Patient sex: M
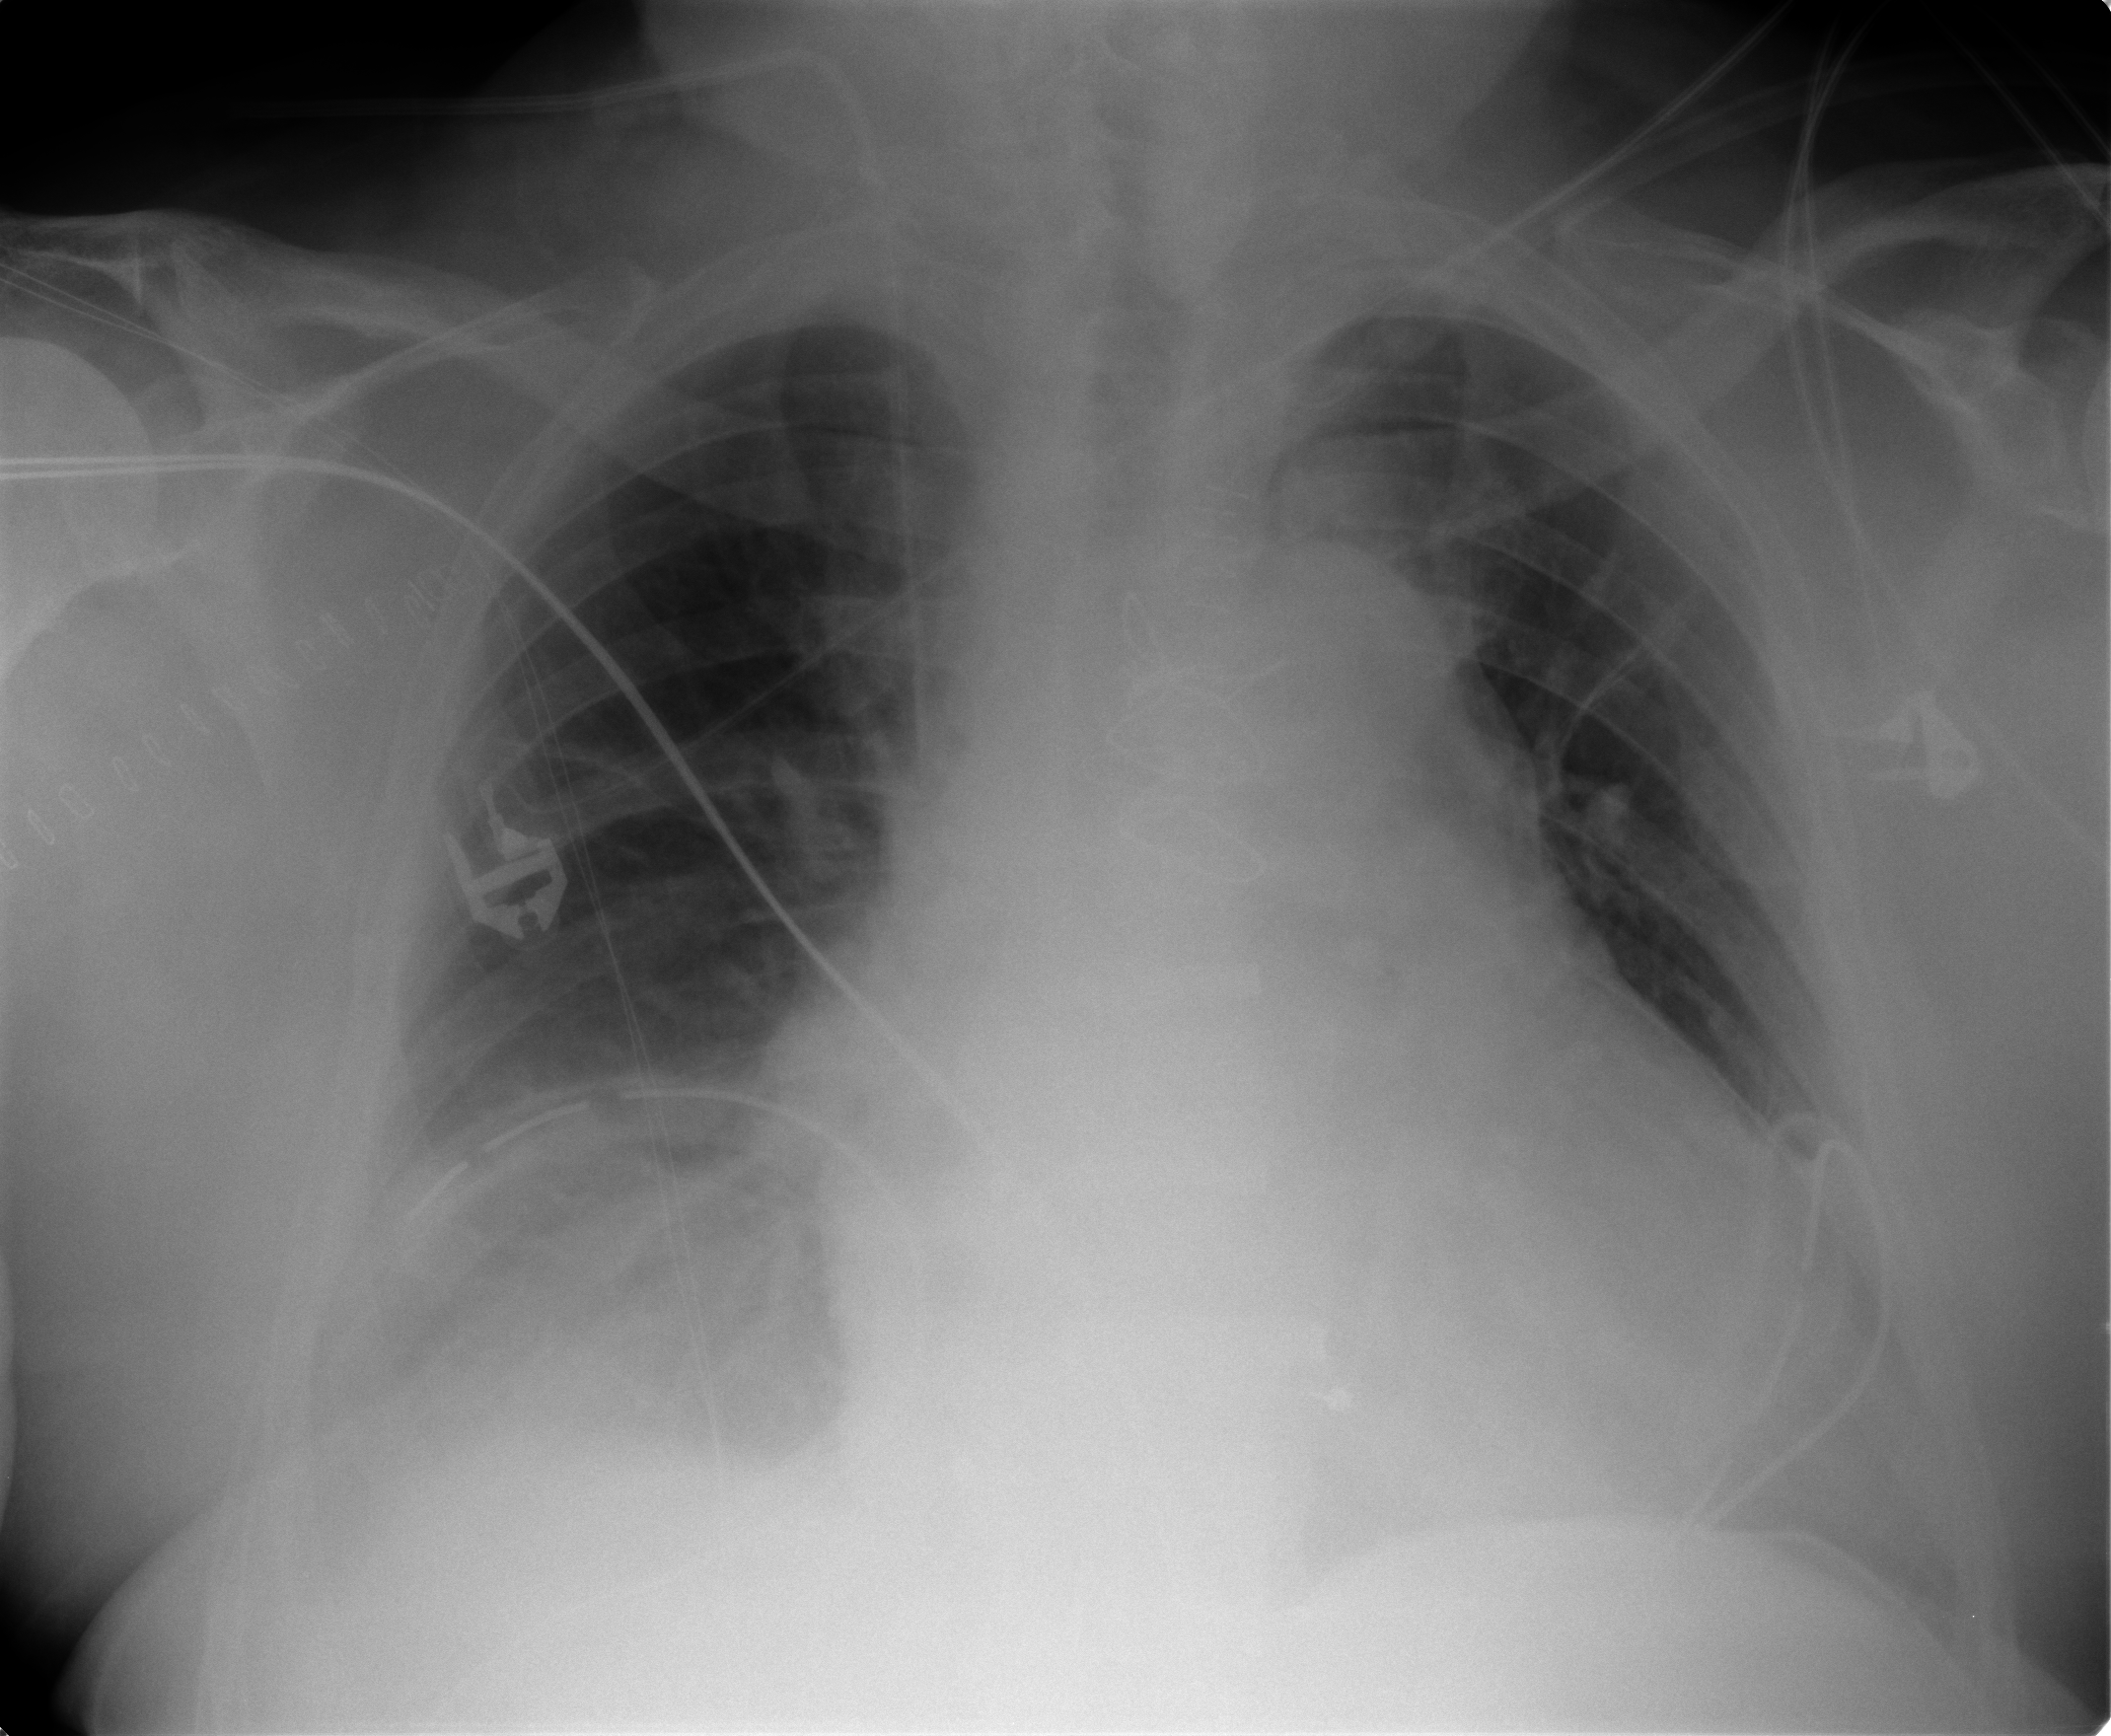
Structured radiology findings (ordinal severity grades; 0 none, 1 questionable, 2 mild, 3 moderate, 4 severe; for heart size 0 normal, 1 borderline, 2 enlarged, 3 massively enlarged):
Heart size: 2
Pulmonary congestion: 2
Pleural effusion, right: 3
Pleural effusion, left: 2
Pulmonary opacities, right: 2
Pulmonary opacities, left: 0
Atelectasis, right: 3
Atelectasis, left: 3